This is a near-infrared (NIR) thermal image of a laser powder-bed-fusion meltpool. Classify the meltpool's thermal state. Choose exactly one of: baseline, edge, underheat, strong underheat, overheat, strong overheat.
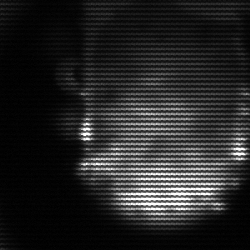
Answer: baseline